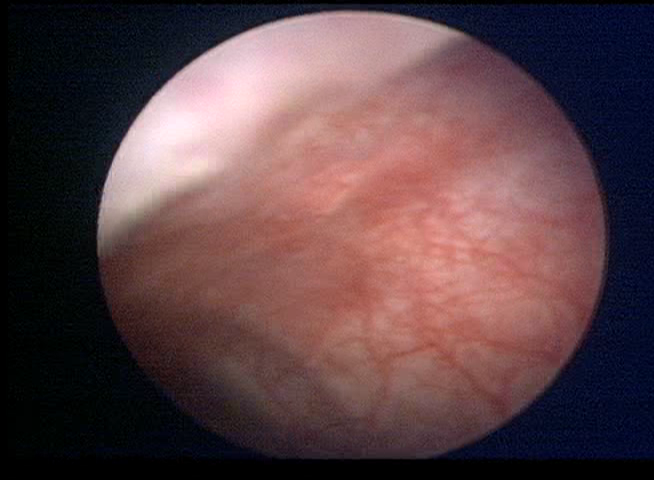
Modality: WLC
Class: Normal mucosa
Bladder cancer association: No